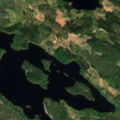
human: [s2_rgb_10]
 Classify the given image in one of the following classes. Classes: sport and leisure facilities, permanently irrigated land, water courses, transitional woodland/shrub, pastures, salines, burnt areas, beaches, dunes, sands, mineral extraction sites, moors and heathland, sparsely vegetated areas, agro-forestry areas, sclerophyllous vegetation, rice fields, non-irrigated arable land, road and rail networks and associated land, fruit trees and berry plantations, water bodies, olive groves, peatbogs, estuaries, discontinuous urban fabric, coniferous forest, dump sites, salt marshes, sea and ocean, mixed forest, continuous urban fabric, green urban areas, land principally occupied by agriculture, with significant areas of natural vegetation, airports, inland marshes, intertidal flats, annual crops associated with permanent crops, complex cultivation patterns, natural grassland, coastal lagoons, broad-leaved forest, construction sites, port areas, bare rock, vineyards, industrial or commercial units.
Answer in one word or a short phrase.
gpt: coniferous forest, mixed forest, water bodies